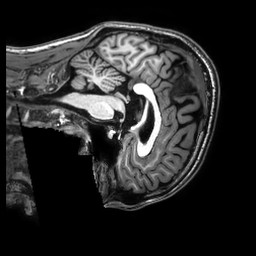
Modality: T1w
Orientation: sagittal
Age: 29
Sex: male
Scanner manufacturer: philips
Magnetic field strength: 3 T
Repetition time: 0.008226 s
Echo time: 0.00377 s